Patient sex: M
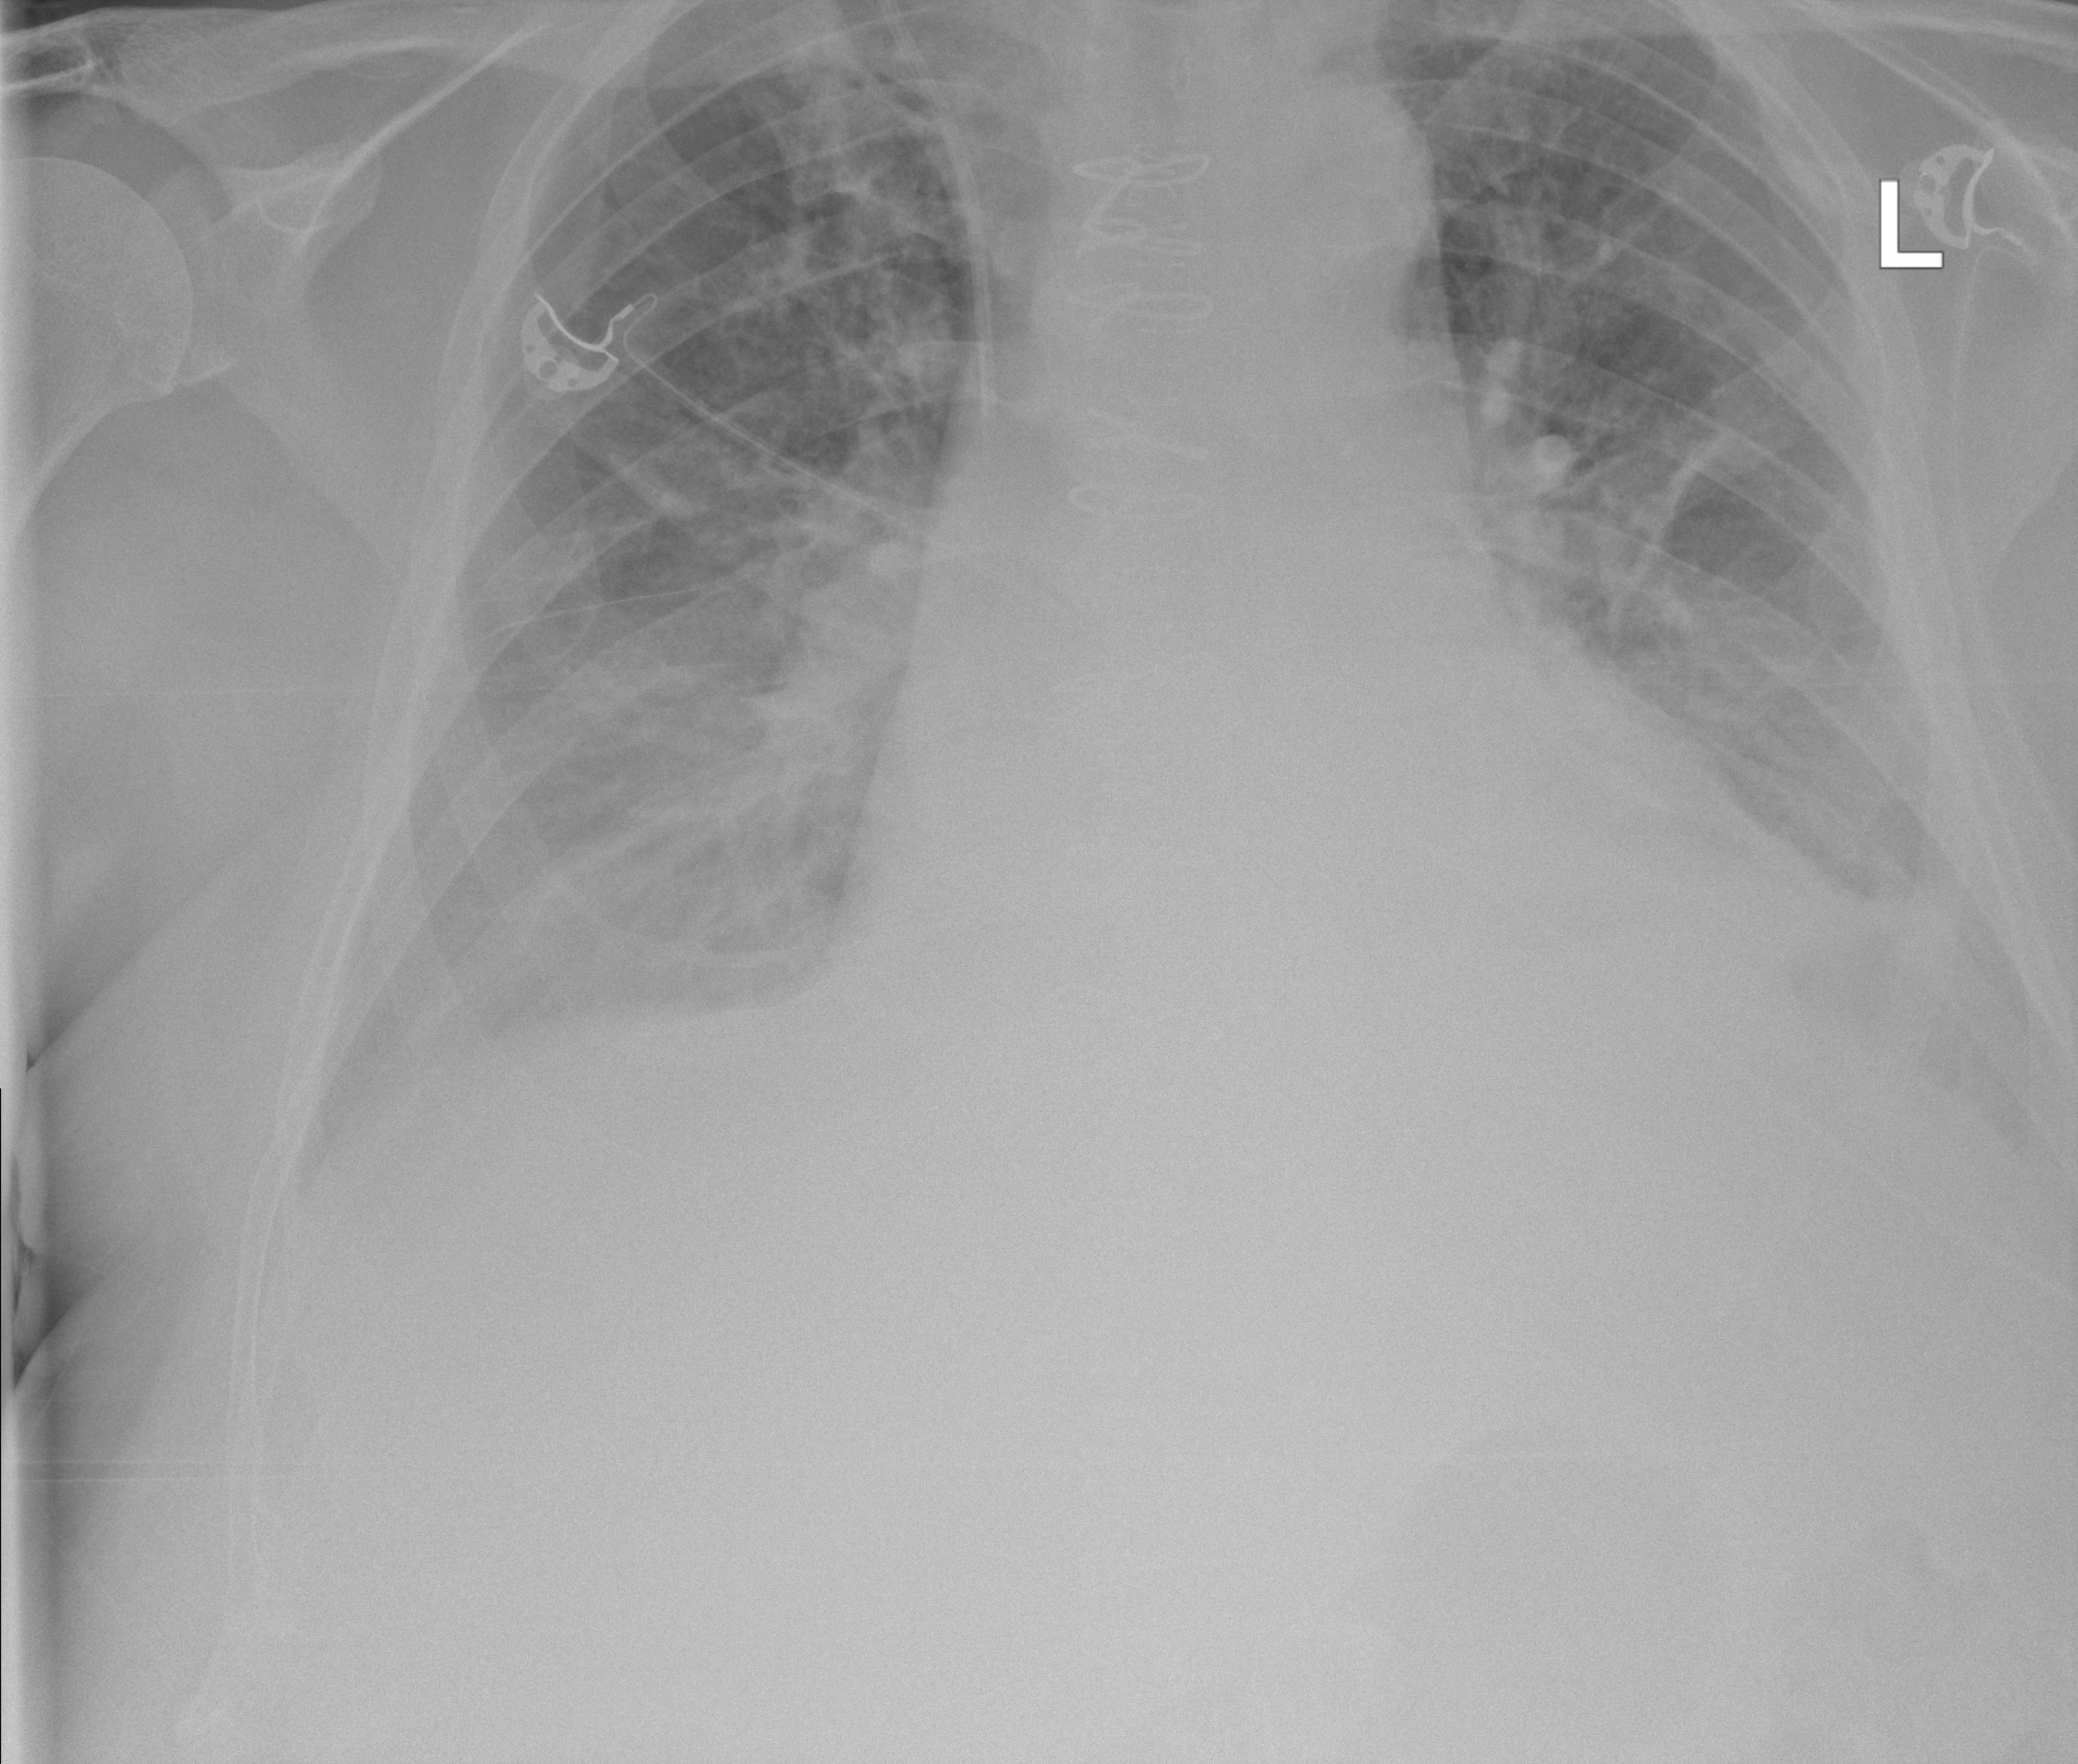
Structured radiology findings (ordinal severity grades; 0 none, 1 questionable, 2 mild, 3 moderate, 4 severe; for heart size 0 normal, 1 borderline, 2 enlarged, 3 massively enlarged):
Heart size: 2
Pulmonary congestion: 3
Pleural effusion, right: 2
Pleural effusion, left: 2
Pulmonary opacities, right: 1
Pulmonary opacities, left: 1
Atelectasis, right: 2
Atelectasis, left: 2